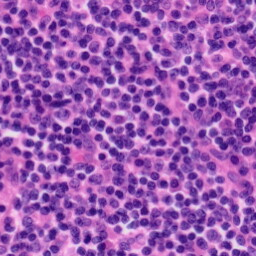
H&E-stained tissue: Tonsil